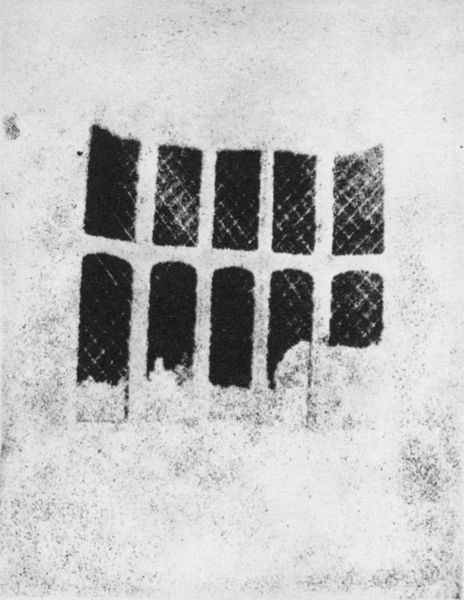
Titel: Glasfenster in Lacock
Künstler: William Henry Fox Talbot
Schlagwörter: dunkel, schatten, weiß, bäume, landschaft, fenster, glas, grau, hell, hintergrund, kariert, licht, schwarz, skizze, zeichnung, ausblick, wolke, zaun, karo, muster, alt, wand, rahmen, steine, zerrissen, bild, felder, büsche, gitter, kirche, stoff, blatt, kontrast, rund, papier, umrisse, bogen, studie, abstrakt, flächen, mauer, grafik, graphik, linien, rundbogen, detail, reflexe, schmal, streifen, bett, silouette, lichtreflexe, foto, fotografie, photographie, rechtecke, bögen, punkte, penis, tusche, fensterrahmen, rechteck, sprossen, verbrannt, kohle, scheibe, druck, schwarz-weiss, druckgrafik, strich, kopie, tinte, photo, flecken, raute, rauten, negativ, zähne, kreuze, verwischt, apsis, struktur, romanik, rechteckig, durchscheinen, plan, unfertig, textil, abzug, fenstersprossen, stockwerke, abdruck, kästchen, netz, reifen, raster, artigo, öffnungen, abgerissen, verschmutzt, abgrenzung, zehn, rasterung, schwrz, fensterreihe, flecke, fotokopie, etail, fertig, rost, beschädigt, wieß, waffel, camera obscura, adolf, metallgitter, überbelichtet, heruntergekommen, schwar weiss, dunkekl, er, 8, 18, 10, druck#, weiss#, heftpflaster, abgekratzt, fenster foto, abdrcuk